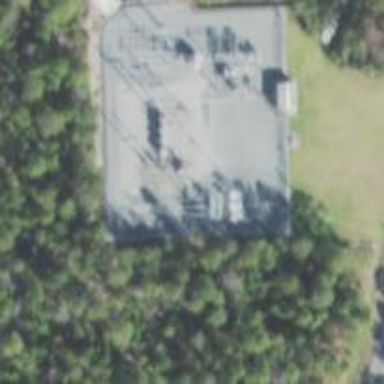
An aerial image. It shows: Switch used for power control.